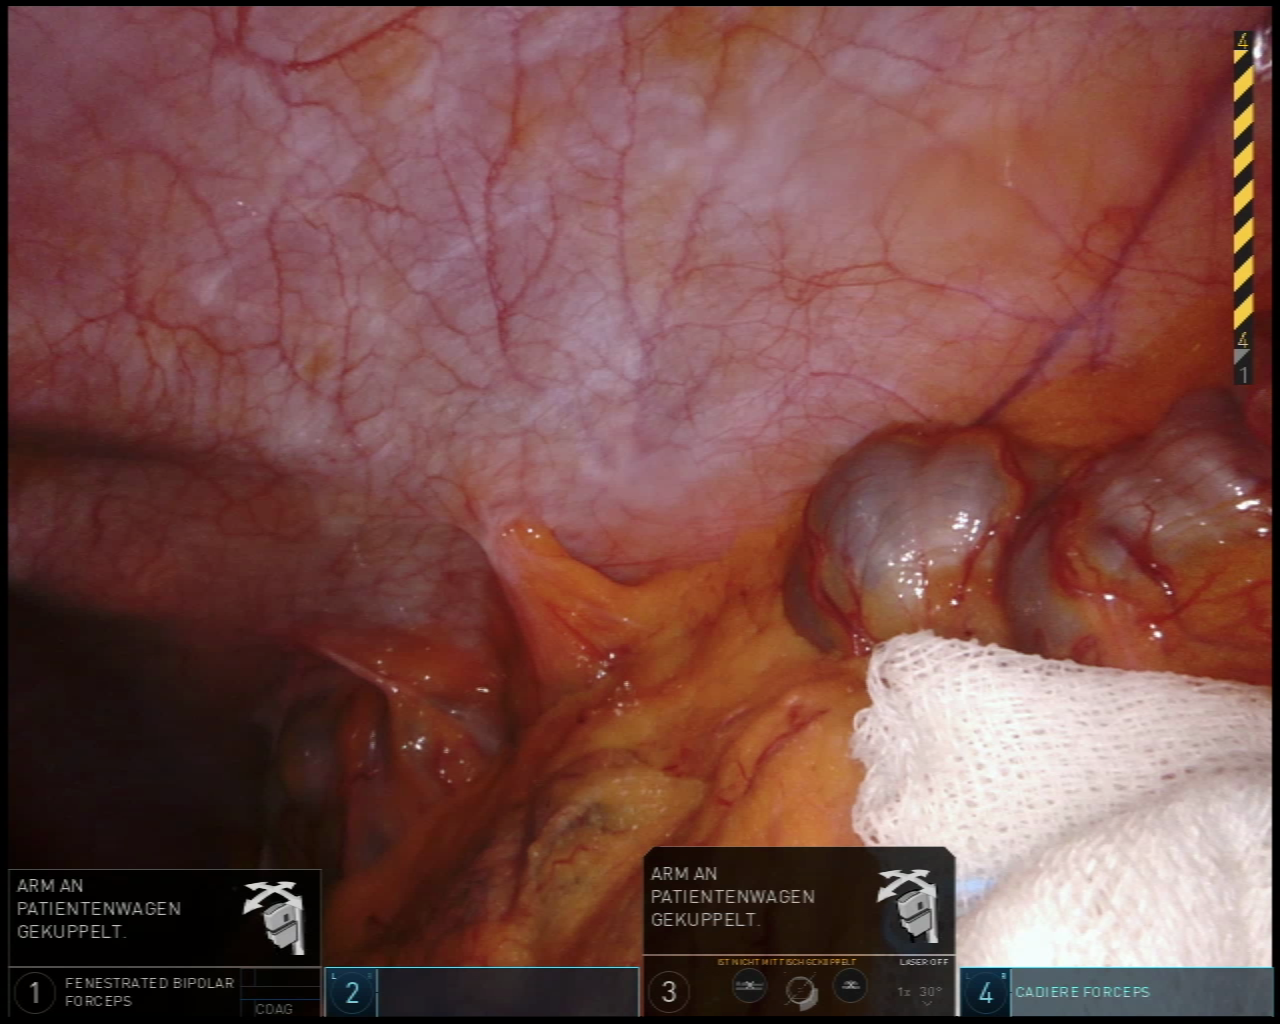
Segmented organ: abdominal_wall
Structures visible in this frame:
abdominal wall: yes
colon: yes
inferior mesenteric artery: no
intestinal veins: no
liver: no
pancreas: no
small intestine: no
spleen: no
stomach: no
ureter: no
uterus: no
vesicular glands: no